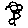
Label: flower